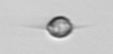
Label: Acanthoica_quattrospina